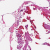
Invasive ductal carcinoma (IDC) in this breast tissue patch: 0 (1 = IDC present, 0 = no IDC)